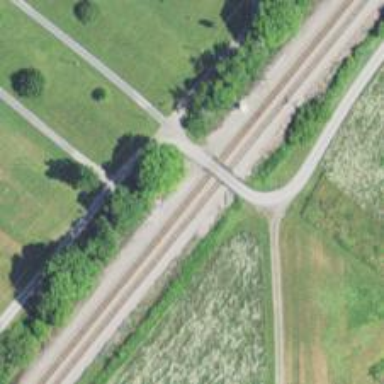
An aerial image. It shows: Railway signal.